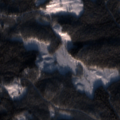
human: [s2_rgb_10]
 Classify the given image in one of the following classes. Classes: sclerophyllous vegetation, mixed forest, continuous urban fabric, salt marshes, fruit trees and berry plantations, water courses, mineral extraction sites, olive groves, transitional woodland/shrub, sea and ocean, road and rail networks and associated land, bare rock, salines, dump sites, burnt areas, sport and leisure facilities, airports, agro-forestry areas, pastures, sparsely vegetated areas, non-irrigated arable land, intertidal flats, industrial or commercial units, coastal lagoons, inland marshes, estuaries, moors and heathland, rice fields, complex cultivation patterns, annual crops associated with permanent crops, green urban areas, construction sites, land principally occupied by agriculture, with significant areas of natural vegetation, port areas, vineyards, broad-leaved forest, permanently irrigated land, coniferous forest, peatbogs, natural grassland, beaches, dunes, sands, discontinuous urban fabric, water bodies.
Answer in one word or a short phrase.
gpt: coniferous forest, mixed forest